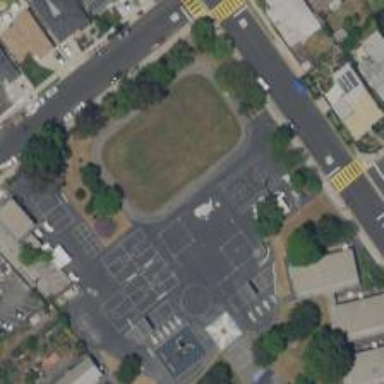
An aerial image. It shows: Schoolyard designated as leisure land.